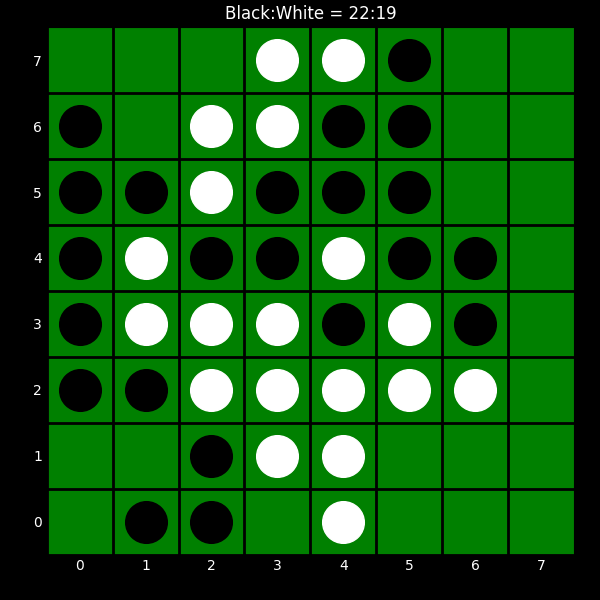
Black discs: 22
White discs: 19